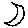
Label: moon